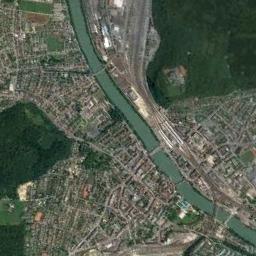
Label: river